Interaction volume radius: 5 \u00c5
Interaction volume height: 15 \u00c5
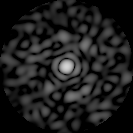
Disorder parameter: 0.8594